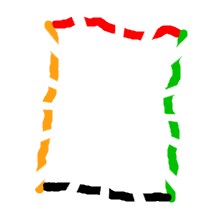
Shape: rectangle